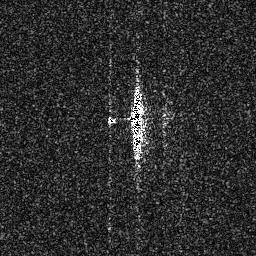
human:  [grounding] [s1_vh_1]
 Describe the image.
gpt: In the satellite image, there is  <ref>1 medium ship </ref> <box>[[49, 30, 56, 63, 0]]</box> located at center.